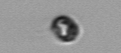
Label: nanoplankton_mix